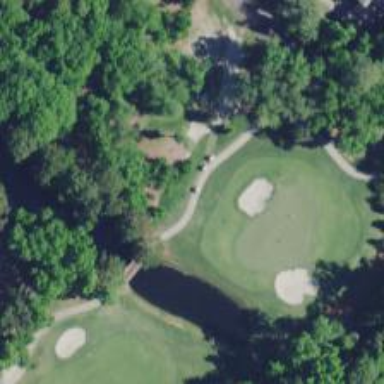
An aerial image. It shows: Path on bridge designed for golf carts.